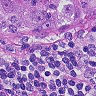
Metastatic tissue present: yes